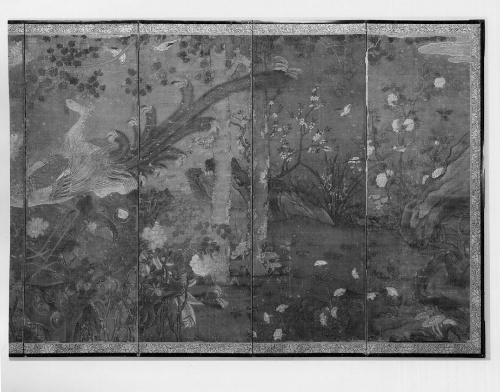
Object type: Screen
Classification: Paintings
Medium: Eight-panel folding screen; colors and gold on silk
Culture: China
Period: late Ming dynasty (1368–1644)
Dimensions: 72 1/2 in. × 16 ft. 8 1/2 in. (184.2 × 509.3 cm)
Other (Folded): 72 1/4 in. × 25 3/4 in. × 5 in. (183.5 × 65.4 × 12.7 cm)
Department: Asian Art
Credit line: Gift of Mrs. P. H. B. Frelinghuysen, 1962
Accession year: 1962
Repository: Metropolitan Museum of Art, New York, NY
Tags: Flowers